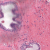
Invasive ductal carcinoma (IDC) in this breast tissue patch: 0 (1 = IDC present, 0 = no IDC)